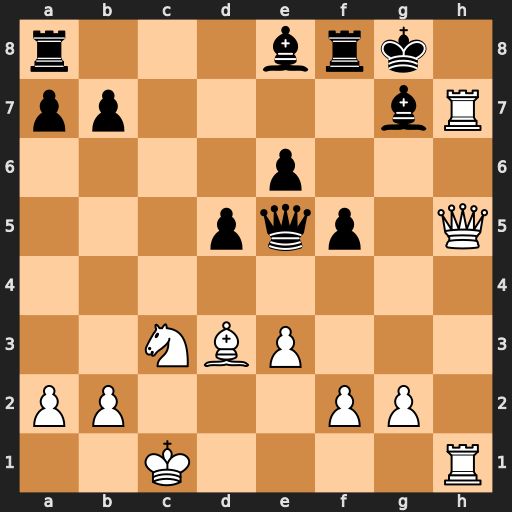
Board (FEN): r3brk1/pp4bR/4p3/3pqp1Q/8/2NBP3/PP3PP1/2K4R
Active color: w
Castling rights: -
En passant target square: -
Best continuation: Rh8+ Bxh8 Qh7#